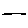
Label: line